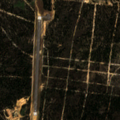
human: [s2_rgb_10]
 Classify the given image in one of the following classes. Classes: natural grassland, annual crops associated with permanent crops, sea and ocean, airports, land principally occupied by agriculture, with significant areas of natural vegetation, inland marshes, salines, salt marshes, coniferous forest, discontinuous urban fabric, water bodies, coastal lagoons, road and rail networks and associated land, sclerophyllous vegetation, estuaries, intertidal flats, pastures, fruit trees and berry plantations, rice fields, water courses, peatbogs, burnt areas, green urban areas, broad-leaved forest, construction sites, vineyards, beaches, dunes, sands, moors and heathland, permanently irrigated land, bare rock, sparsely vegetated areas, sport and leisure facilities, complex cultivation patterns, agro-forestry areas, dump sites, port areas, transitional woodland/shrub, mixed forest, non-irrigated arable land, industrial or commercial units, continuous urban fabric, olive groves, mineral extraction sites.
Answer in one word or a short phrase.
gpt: broad-leaved forest, mixed forest, transitional woodland/shrub